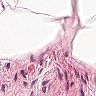
Metastatic tissue present: no